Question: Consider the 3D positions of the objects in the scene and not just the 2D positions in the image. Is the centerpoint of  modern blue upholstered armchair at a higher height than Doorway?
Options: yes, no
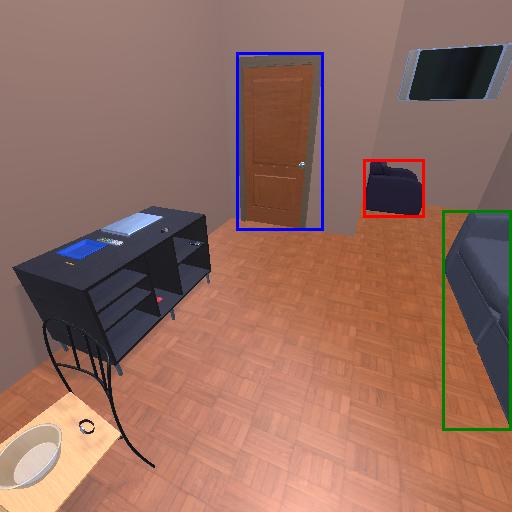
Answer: yes